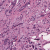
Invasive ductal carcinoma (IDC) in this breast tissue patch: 1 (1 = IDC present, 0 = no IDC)